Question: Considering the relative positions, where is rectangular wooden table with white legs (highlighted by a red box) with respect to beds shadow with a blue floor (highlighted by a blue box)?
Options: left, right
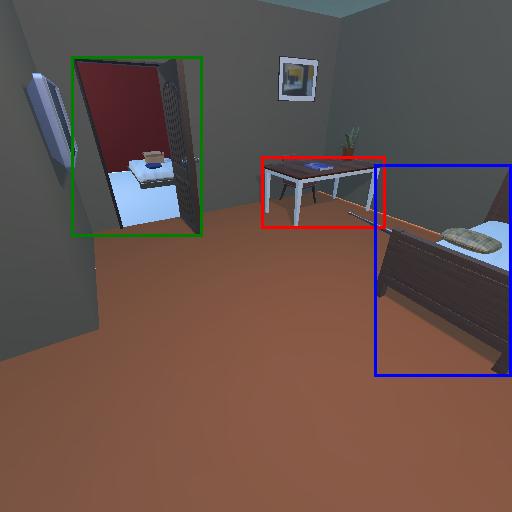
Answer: left